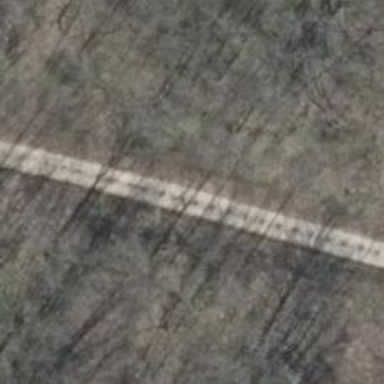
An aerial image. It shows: Gravel track with grade2 tracktype.